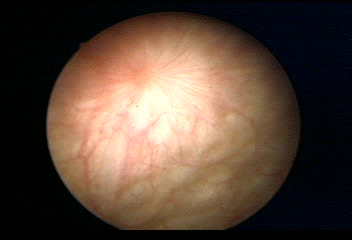
Modality: WLC
Class: Anatomical landmarks
Subclass: ResectionScar
Bladder cancer association: No
Annotated structures: Resection scar